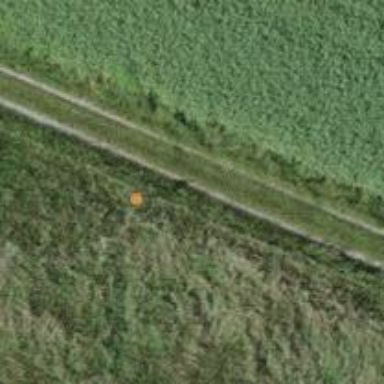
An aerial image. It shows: Aerial marker colored orange.